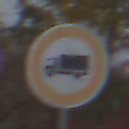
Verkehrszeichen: VerbotFuerKraftfahrzeugeUeberDreiKommaFuenfTonnen
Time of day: MorningAfternoon
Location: Outdoor (Nature)
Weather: Overcast
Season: NotSpecified
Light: Natural